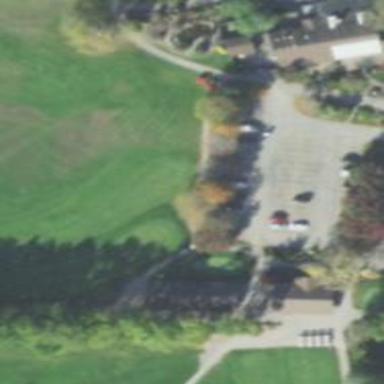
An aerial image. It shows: Service road designated as golf cart path.